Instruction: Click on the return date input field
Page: home
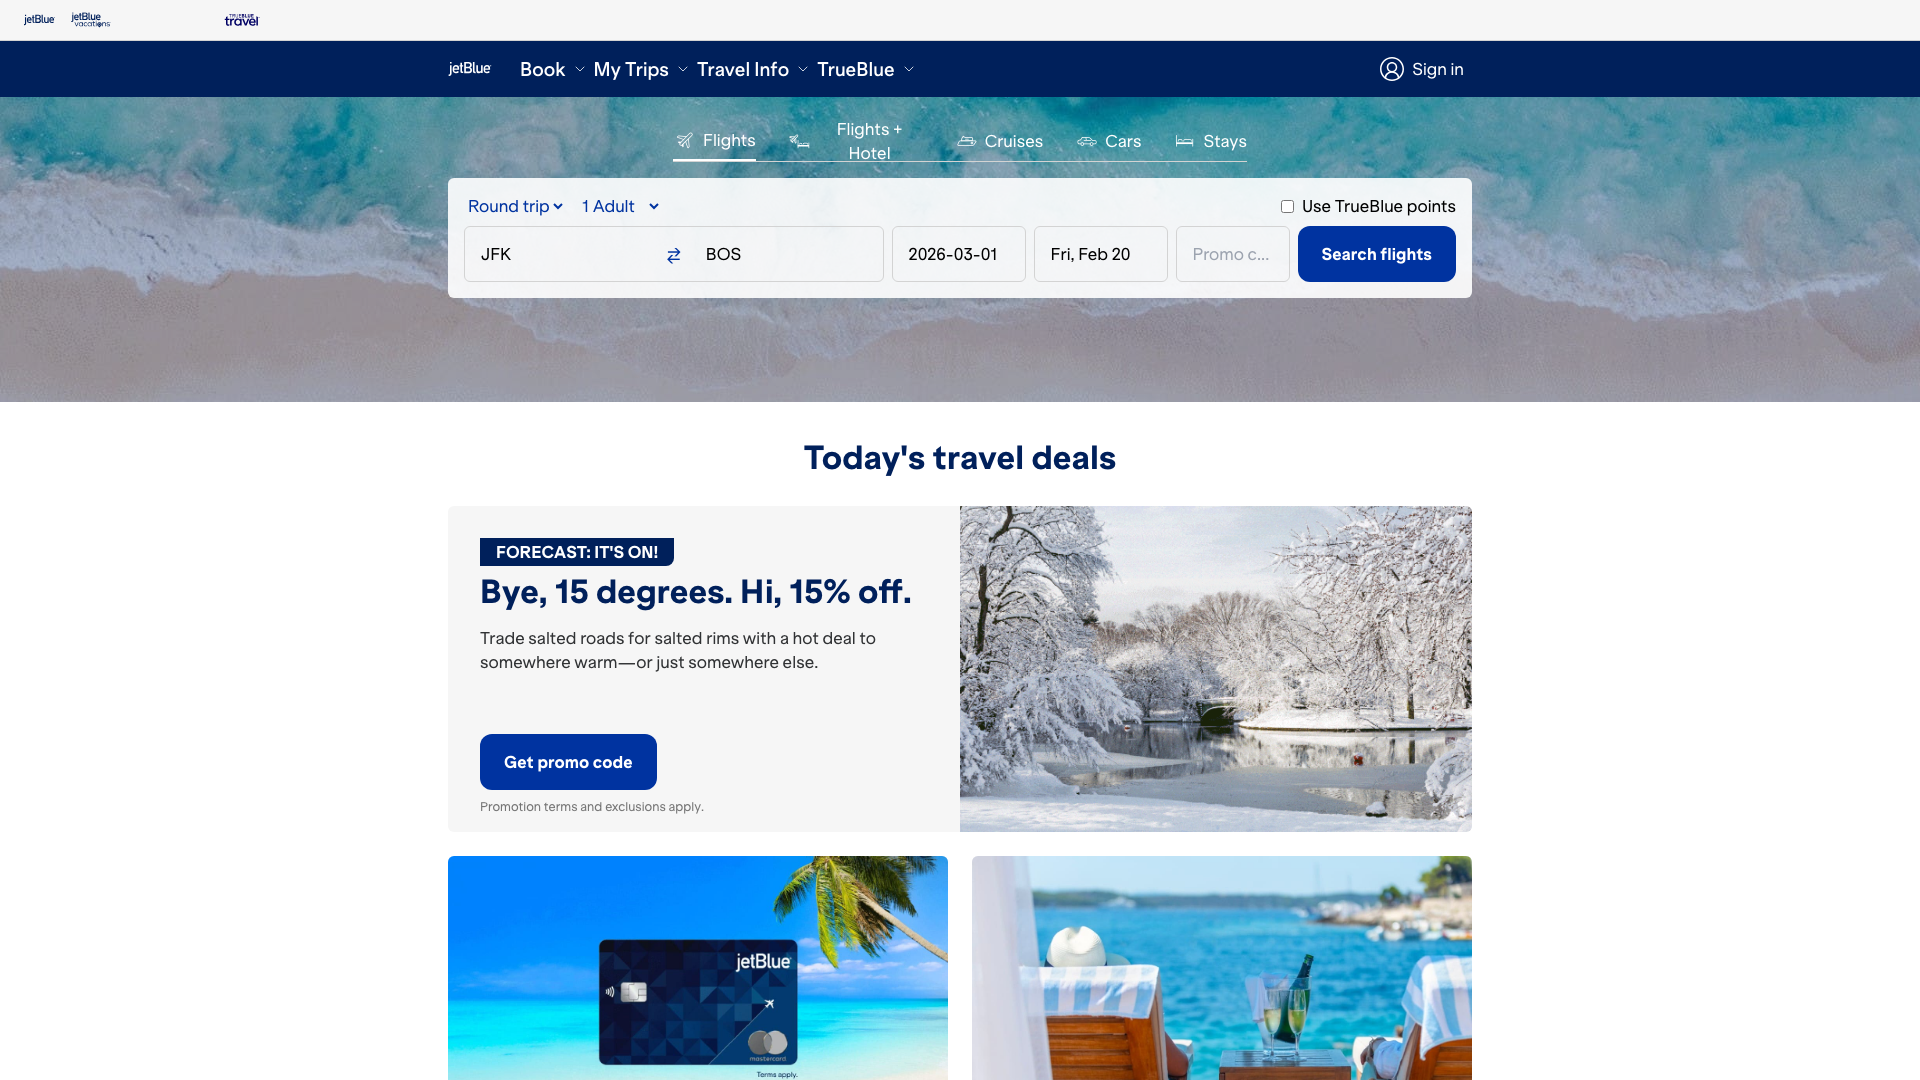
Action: click